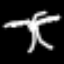
Label: palm tree